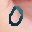
Label: 0